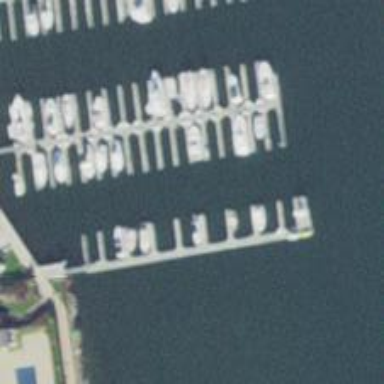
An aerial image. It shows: Man-made pier.